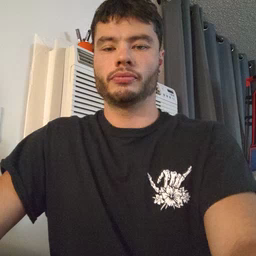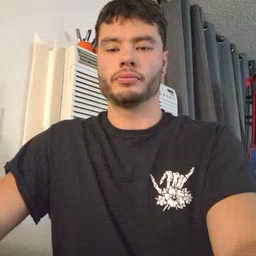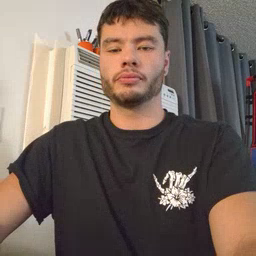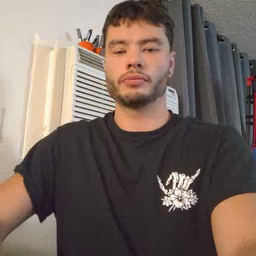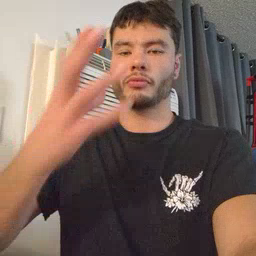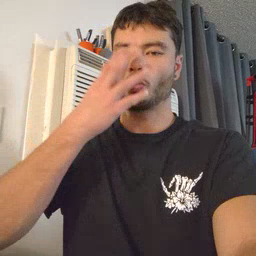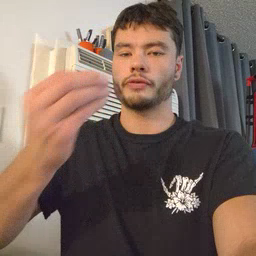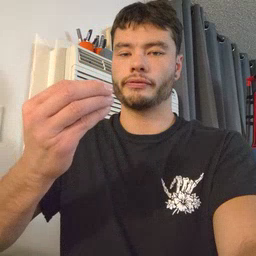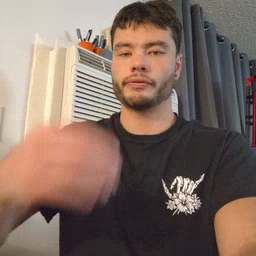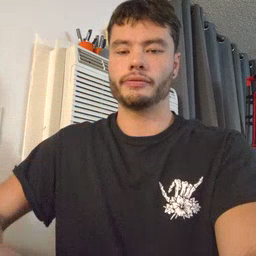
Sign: wolf